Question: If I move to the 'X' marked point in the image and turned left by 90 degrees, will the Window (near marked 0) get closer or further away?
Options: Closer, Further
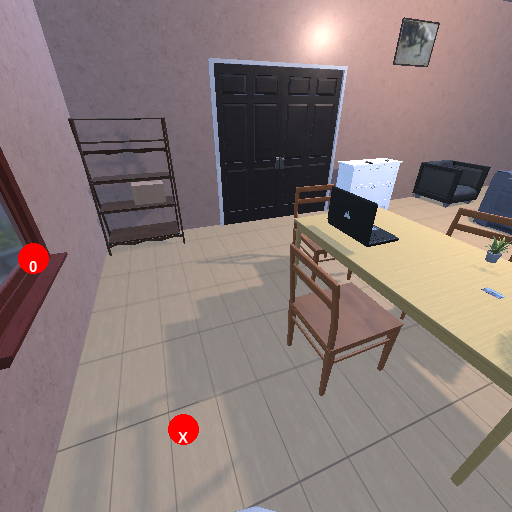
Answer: Closer